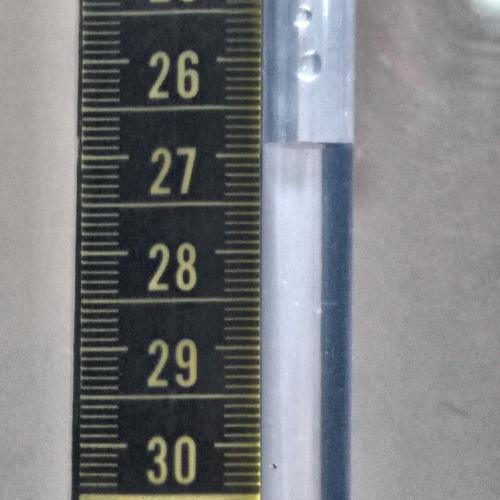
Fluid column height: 26.9 cm